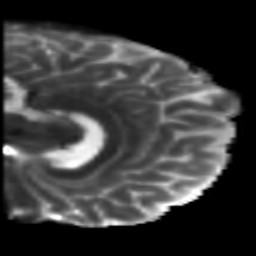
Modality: T2w
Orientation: sagittal
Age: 46
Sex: male
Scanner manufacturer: siemens
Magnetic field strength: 3 T
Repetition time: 5.5 s
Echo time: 0.101 s